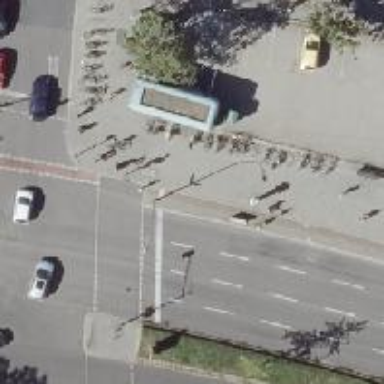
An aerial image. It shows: Taxi stand.